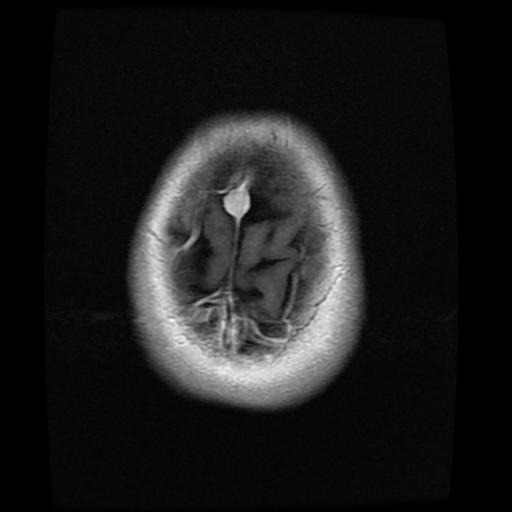
Label: meningioma